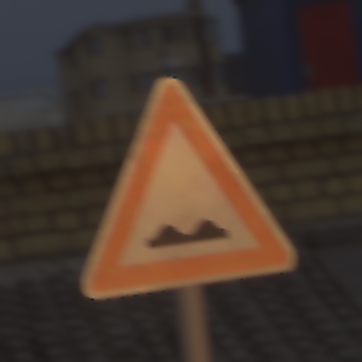
Verkehrszeichen: UnebeneFahrbahn
Umgebung: Outdoor, Beach
Tageszeit: SunriseSunset
Wetter: Overcast
Licht: Natural
Jahreszeit: NotSpecified
Kontrast: LowContrast